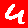
Digit: 4